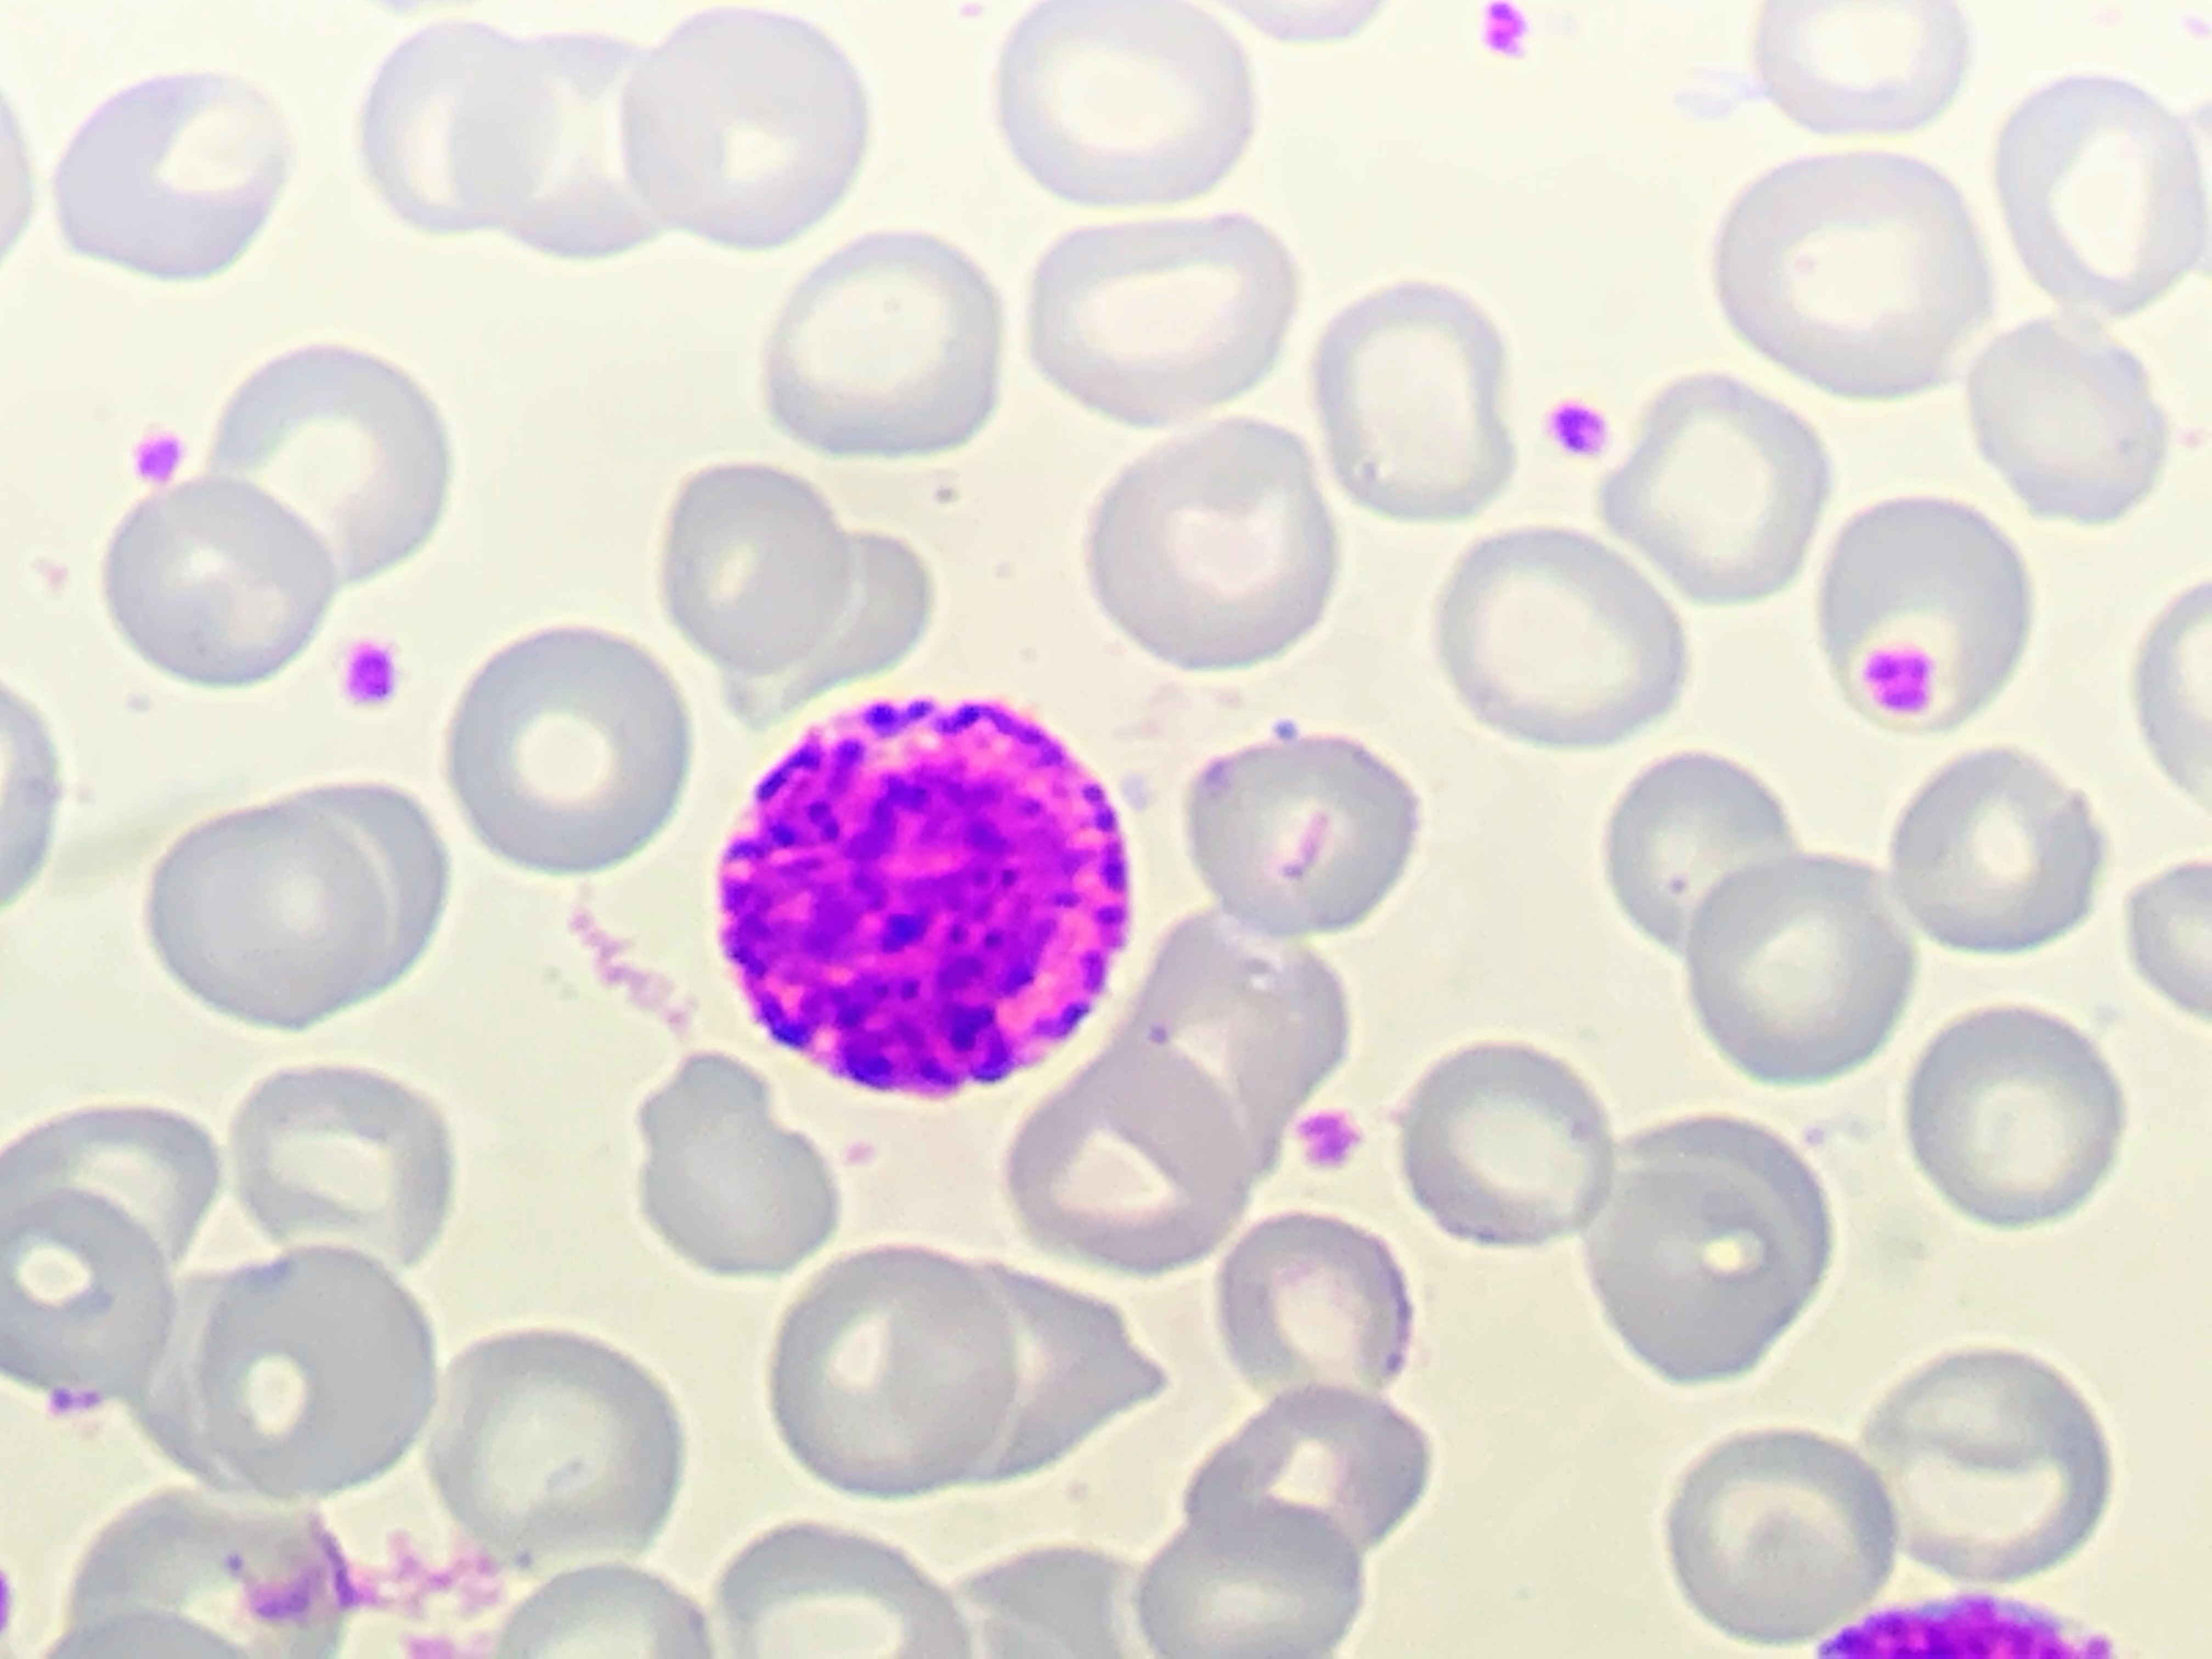
Cell type: BASOPHILS